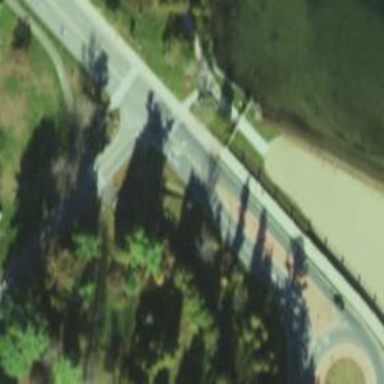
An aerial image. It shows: Tertiary road with asphalt surface. There is separate sidewalk along the road.